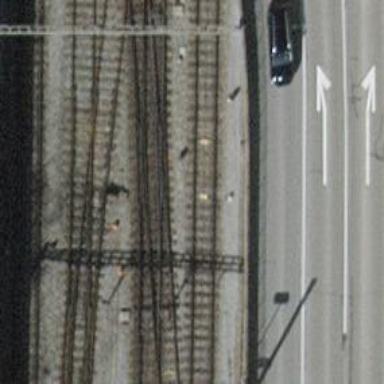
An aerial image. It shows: Railway siding with one electrified track and contact line.